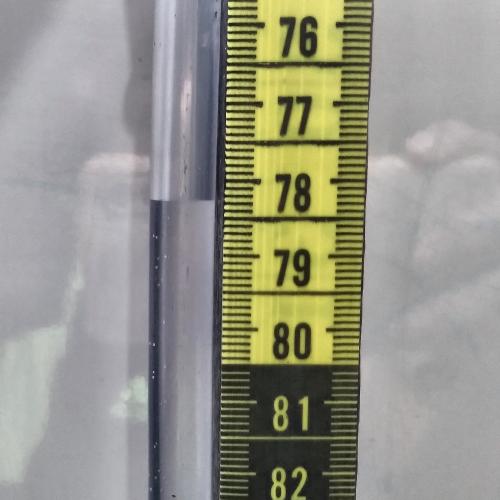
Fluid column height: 78.3 cm